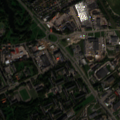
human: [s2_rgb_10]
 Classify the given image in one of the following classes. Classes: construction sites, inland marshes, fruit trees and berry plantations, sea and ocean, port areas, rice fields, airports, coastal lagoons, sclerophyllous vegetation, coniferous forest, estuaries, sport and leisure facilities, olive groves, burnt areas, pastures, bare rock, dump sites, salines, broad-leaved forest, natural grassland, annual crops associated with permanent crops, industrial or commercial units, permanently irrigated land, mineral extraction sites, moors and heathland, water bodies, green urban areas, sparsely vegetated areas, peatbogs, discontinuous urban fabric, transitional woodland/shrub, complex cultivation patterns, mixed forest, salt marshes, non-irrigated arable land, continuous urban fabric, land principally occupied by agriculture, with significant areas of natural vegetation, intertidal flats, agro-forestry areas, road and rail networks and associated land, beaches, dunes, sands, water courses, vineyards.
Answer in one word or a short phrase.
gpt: discontinuous urban fabric, industrial or commercial units, green urban areas, pastures